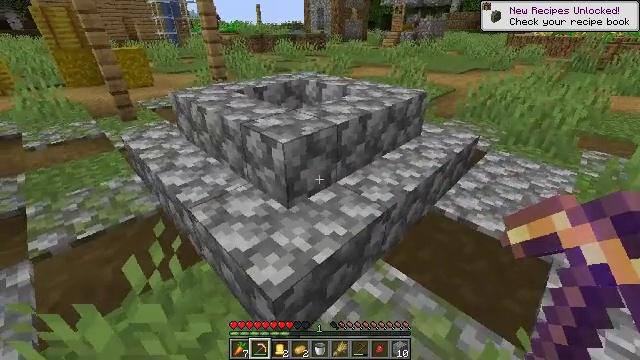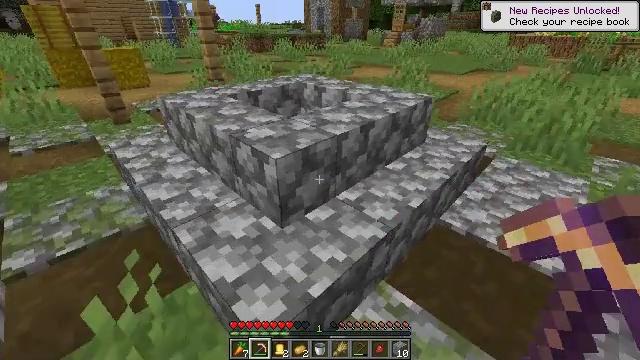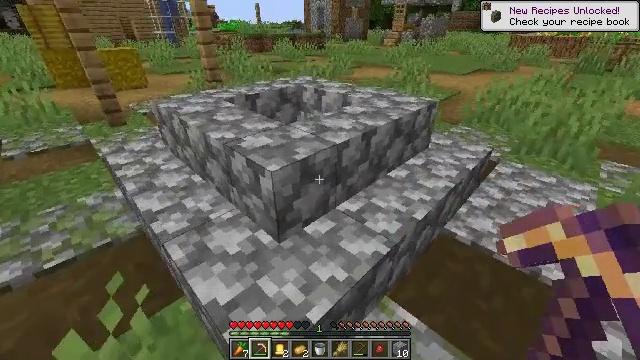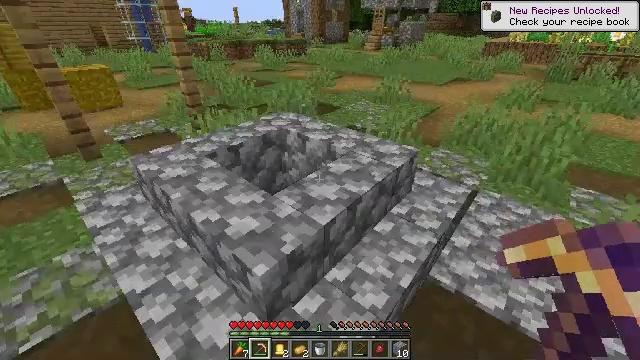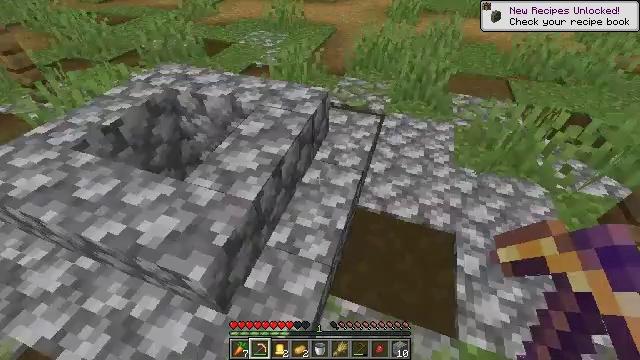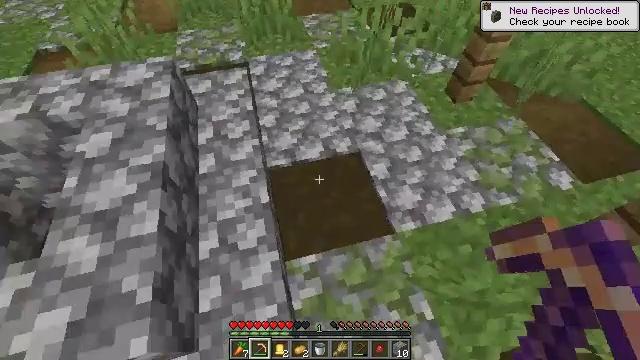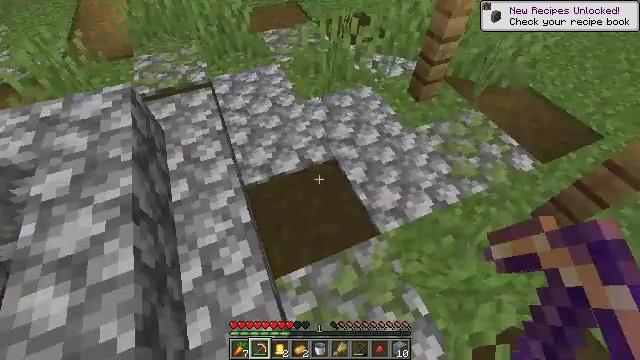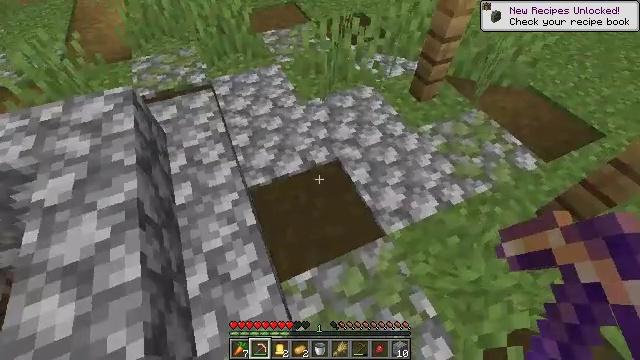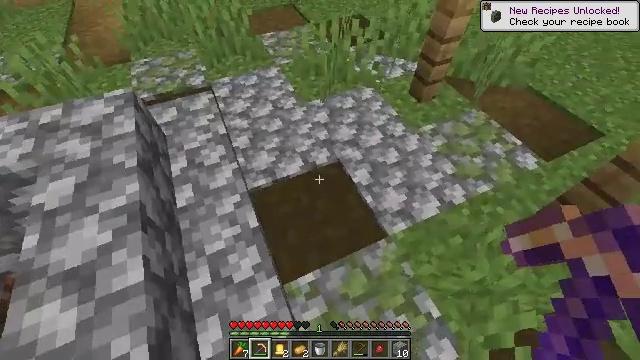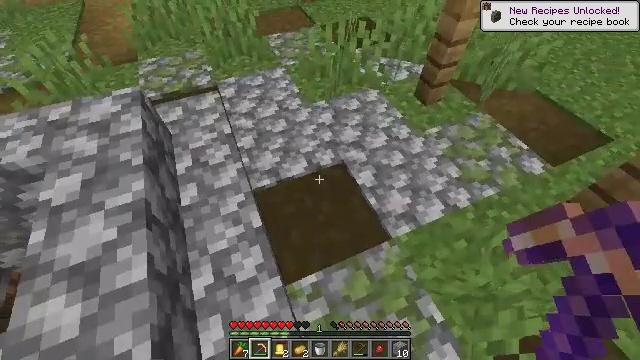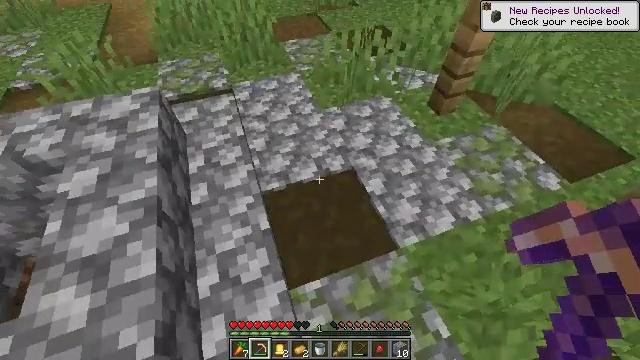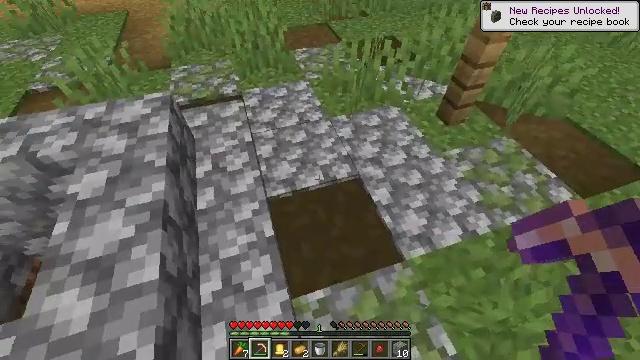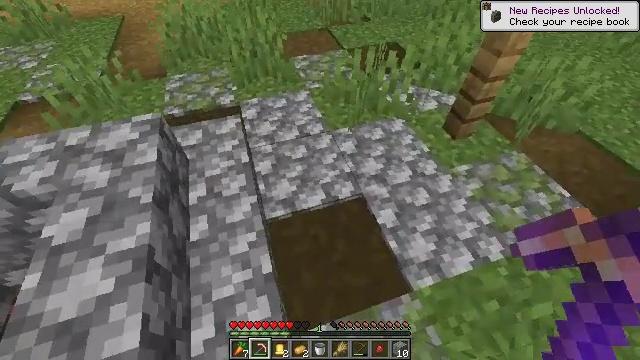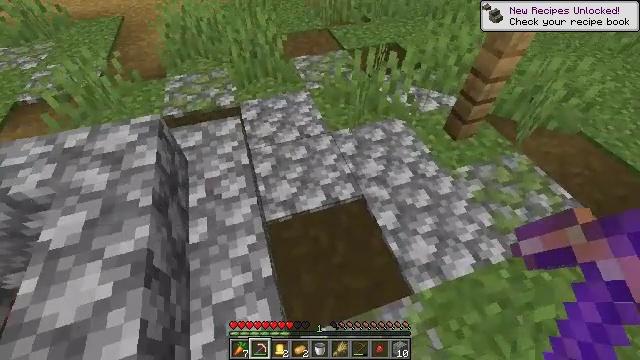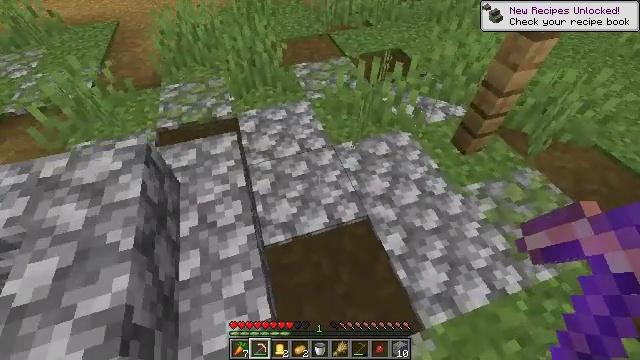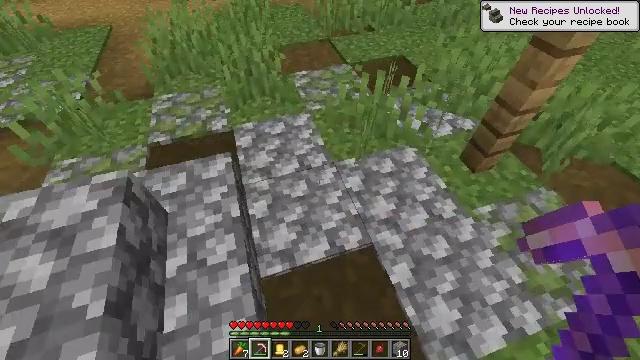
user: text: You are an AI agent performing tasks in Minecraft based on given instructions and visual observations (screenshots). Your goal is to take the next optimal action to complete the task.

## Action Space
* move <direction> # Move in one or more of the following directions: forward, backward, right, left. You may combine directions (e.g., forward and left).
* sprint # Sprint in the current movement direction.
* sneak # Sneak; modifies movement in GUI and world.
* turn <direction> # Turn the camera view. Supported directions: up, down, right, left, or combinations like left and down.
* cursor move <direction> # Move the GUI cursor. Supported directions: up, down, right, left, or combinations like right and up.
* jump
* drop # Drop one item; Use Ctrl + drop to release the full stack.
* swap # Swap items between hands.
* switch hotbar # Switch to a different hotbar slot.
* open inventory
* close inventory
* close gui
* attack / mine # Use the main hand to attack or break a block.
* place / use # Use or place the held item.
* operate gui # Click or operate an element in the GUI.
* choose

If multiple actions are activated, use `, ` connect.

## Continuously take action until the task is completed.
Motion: motion action
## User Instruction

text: Mine cobblestone underground.
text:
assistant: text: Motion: move forward
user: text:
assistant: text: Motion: move forward
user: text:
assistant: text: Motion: move forward, turn right
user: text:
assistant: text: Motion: move forward, turn right and down
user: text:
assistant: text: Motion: turn right and down
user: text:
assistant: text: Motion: turn right and up
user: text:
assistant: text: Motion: no_op
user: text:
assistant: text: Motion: no_op
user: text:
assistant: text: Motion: turn left
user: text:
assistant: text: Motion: turn left and up
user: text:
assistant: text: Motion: move forward, turn left and up
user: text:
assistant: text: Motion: move forward
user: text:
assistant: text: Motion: move forward
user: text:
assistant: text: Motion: move forward
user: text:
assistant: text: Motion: move forward
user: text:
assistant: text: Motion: move forward
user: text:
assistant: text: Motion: move forward, turn down
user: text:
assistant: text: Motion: move forward, turn down
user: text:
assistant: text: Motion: turn left and down
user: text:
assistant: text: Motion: turn left and down
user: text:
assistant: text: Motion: turn left and down
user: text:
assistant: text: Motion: turn left and down
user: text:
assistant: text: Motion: no_op
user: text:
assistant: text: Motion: no_op
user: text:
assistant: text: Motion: no_op
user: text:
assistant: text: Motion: turn up
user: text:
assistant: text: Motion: attack / mine
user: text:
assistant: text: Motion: attack / mine
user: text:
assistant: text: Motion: attack / mine
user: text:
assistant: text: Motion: attack / mine